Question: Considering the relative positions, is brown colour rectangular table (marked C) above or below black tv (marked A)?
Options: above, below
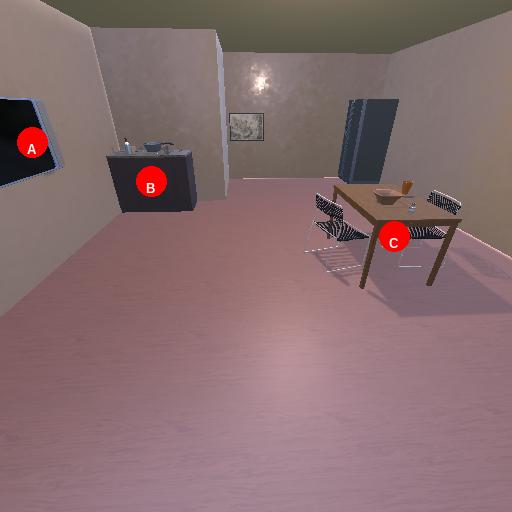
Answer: above